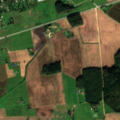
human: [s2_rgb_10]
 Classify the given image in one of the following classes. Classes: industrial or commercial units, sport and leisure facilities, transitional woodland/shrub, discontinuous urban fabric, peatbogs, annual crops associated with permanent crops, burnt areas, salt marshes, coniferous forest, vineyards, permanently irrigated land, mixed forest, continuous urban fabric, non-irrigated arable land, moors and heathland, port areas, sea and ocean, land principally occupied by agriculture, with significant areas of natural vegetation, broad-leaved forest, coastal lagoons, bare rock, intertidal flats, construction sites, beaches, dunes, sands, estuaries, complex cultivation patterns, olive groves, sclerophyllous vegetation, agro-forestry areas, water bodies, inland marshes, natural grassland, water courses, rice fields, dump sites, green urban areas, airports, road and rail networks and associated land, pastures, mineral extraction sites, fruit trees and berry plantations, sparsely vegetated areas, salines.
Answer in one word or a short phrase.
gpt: industrial or commercial units, non-irrigated arable land, complex cultivation patterns, mixed forest